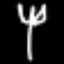
Label: fork